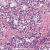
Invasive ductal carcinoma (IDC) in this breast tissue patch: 1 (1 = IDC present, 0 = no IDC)